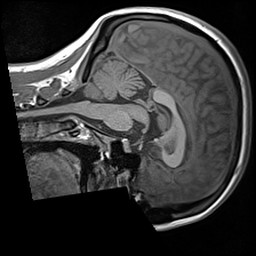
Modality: T1w
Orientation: sagittal
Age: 25
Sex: female
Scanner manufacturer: siemens
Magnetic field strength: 3 T
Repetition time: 1.6 s
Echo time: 0.00238 s